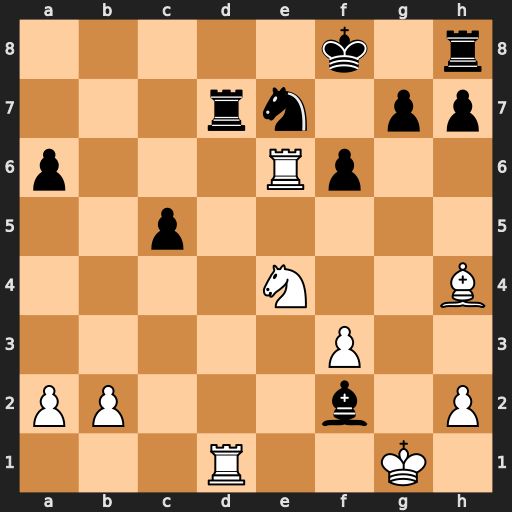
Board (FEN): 5k1r/3rn1pp/p3Rp2/2p5/4N2B/5P2/PP3b1P/3R2K1
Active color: w
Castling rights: -
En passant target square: -
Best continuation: Nxf2 Rxd1+ Nxd1